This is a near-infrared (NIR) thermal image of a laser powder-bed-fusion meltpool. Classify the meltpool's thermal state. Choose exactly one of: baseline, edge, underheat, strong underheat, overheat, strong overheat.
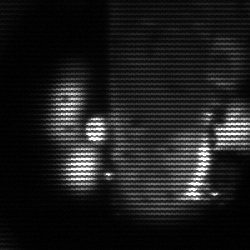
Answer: strong underheat